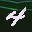
Label: 4